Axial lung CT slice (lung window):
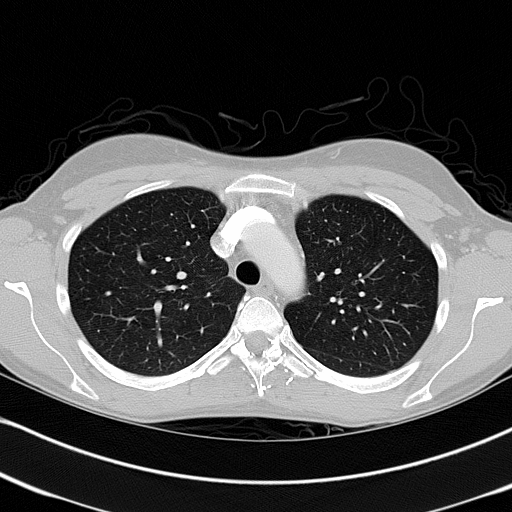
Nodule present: no